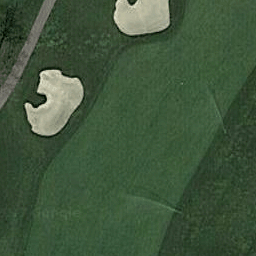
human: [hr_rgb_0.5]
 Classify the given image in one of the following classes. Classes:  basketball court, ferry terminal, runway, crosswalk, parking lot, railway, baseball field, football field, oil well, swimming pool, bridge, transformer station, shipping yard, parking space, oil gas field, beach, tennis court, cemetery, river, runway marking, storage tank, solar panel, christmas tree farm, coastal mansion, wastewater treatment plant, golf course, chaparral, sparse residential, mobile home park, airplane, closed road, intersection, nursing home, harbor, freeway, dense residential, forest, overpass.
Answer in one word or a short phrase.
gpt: golf course